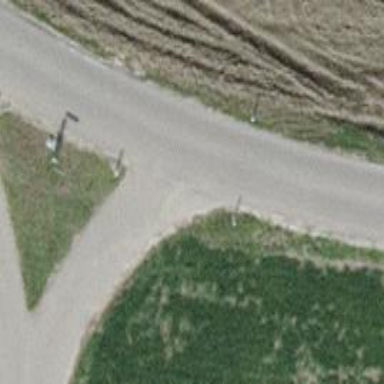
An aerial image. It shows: Unclassified road with asphalt surface.